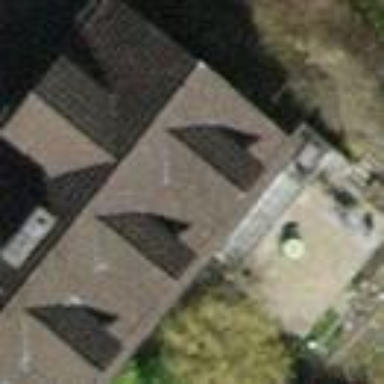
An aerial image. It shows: House with tiled roof.